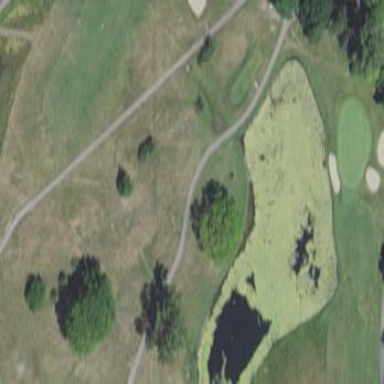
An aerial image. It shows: Water hazard on golf course. The hazard is natural water feature.